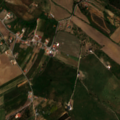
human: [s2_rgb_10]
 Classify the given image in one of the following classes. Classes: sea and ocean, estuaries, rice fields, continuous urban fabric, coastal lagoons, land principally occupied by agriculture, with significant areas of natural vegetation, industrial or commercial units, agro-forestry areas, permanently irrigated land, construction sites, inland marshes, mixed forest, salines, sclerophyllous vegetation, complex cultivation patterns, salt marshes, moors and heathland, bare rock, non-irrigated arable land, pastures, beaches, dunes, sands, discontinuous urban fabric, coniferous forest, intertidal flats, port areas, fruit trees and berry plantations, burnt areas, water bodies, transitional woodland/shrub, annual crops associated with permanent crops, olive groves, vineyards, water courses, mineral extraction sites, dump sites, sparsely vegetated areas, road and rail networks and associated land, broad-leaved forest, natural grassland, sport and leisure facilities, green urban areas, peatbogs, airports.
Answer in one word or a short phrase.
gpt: permanently irrigated land, olive groves, complex cultivation patterns